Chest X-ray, PA view. Patient: 39 years old, sex F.
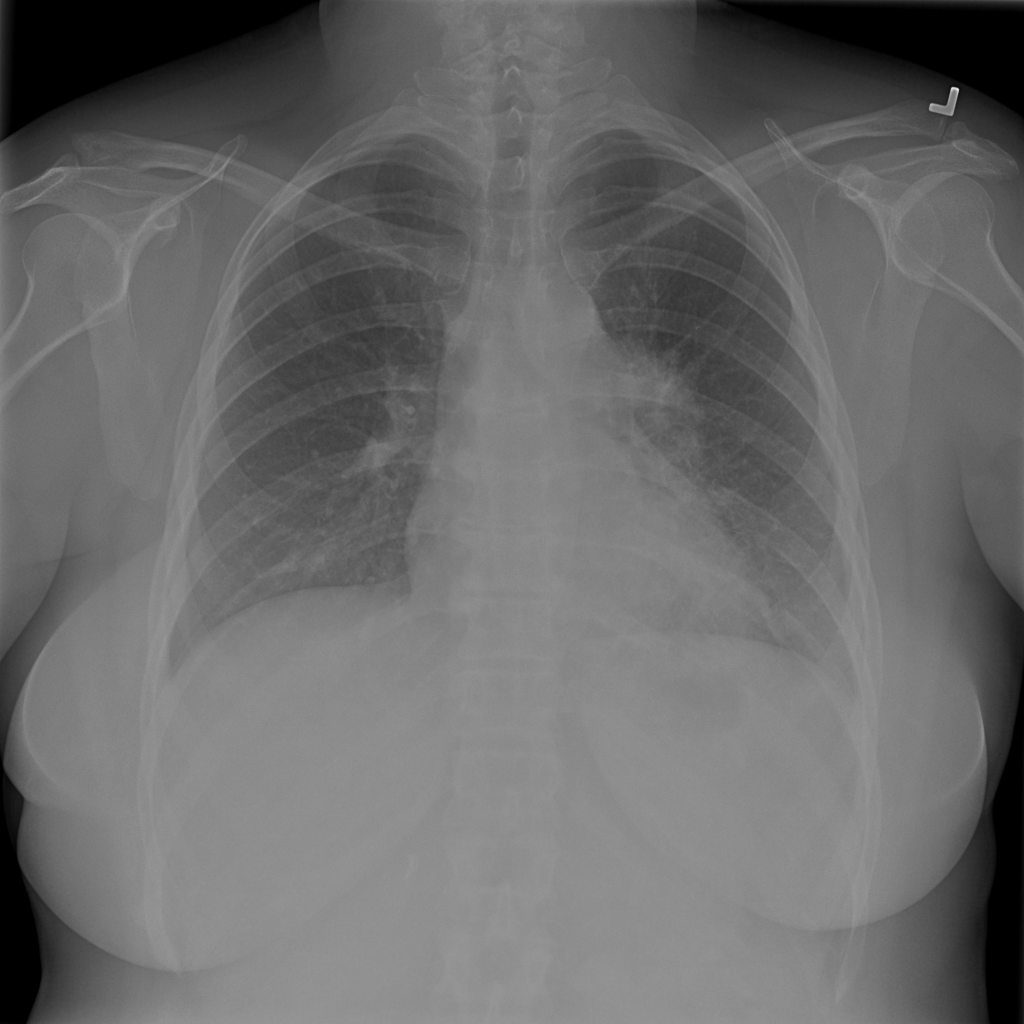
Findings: Mass